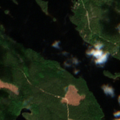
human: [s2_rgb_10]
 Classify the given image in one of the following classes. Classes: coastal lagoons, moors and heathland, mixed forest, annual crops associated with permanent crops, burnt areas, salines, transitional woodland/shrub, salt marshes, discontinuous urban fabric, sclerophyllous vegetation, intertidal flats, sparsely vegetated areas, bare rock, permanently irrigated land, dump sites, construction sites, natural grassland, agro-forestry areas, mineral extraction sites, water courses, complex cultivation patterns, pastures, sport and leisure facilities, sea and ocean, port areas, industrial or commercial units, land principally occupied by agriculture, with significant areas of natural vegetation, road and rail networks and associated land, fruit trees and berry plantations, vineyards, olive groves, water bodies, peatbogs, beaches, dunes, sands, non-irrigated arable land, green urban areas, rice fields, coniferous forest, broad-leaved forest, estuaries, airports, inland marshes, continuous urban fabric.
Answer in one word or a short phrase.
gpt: coniferous forest, water bodies